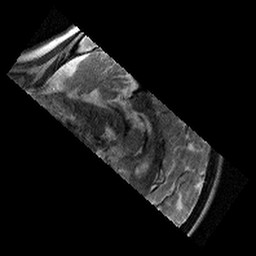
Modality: T2w
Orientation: sagittal
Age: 9
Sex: female
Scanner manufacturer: siemens
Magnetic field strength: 3 T
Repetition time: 9.23 s
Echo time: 0.067 s